Question: I have been having this weird experience with my Yii app. I created an account '' and this admin created an additional admin account called ''. Now , is successfully created and added to the authassignment table as an admin. Here is proof that user 204 is an admin.

Checkuser access also proves to be true that the account is an admin. But somehow, accessing the admin functions of a certain controller returns error 403 when logged in as but the other admin account , user 0 access it fine. Here's the access rule of the controller.
'''
public function accessRules()
{
return array(
array('allow', // allow all users to perform 'index' and 'view' actions
'actions'=>array('index','view','update'),
'users'=>array('*'),
),
array('allow', // allow admin user to perform 'admin' and 'delete' actions
'actions'=>array('admin','delete','dynamicUnitName'),
'users'=>array('admin'),
),
array('allow', // allow authenticated user to perform 'create' and 'update' actions
'actions'=>array('create','update'),
'users'=>array('@'),
),
array('deny', // deny all users
'users'=>array('*'),
),
);
}
'''
What is wrong with my app and why is it acting this way?
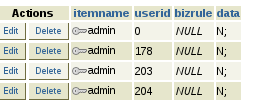
Answer: You should use 'roles' instead of 'users'. 'users' holds the names of users. For more information look at the <URL>
'''
array('allow', // allow admin user to perform 'admin' and 'delete' actions
'actions'=>array('admin','delete','dynamicUnitName'),
'roles' => array("admin"),
),
'''